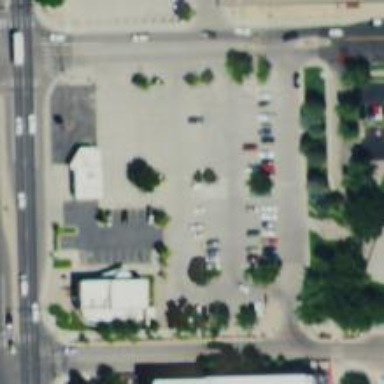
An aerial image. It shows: Parking space.